Breast ultrasound image
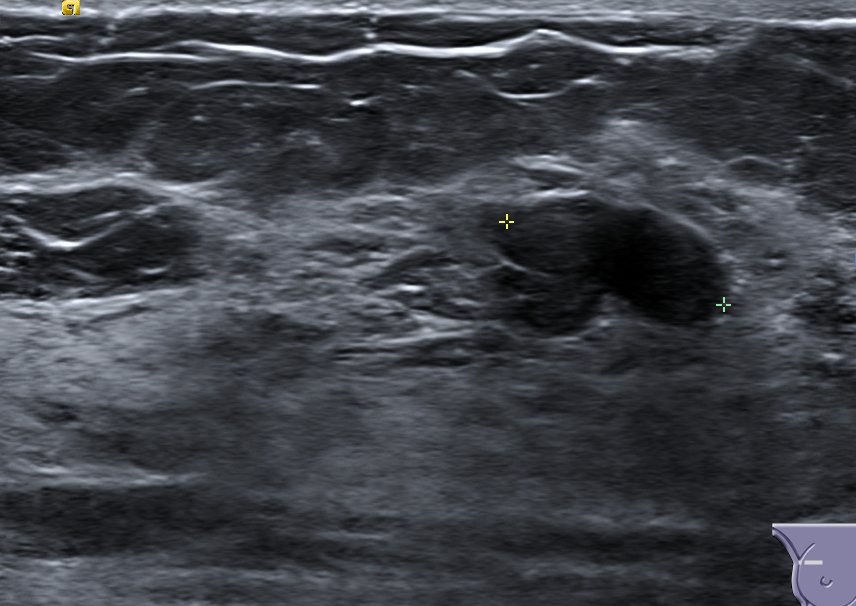
Diagnosis: benign